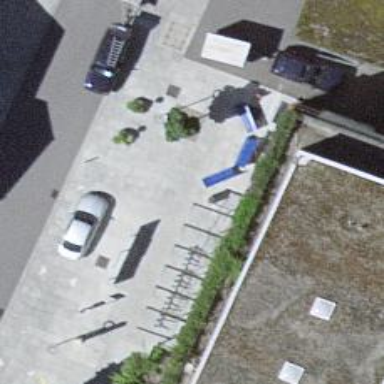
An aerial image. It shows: Bench for seating.